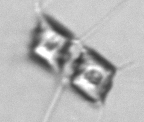
Label: Chaetoceros_didymus